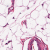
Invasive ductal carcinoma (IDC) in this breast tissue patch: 0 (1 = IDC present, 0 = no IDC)